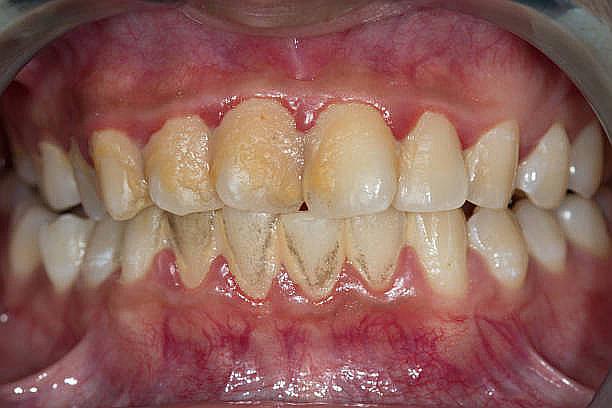
Condition: Calculus